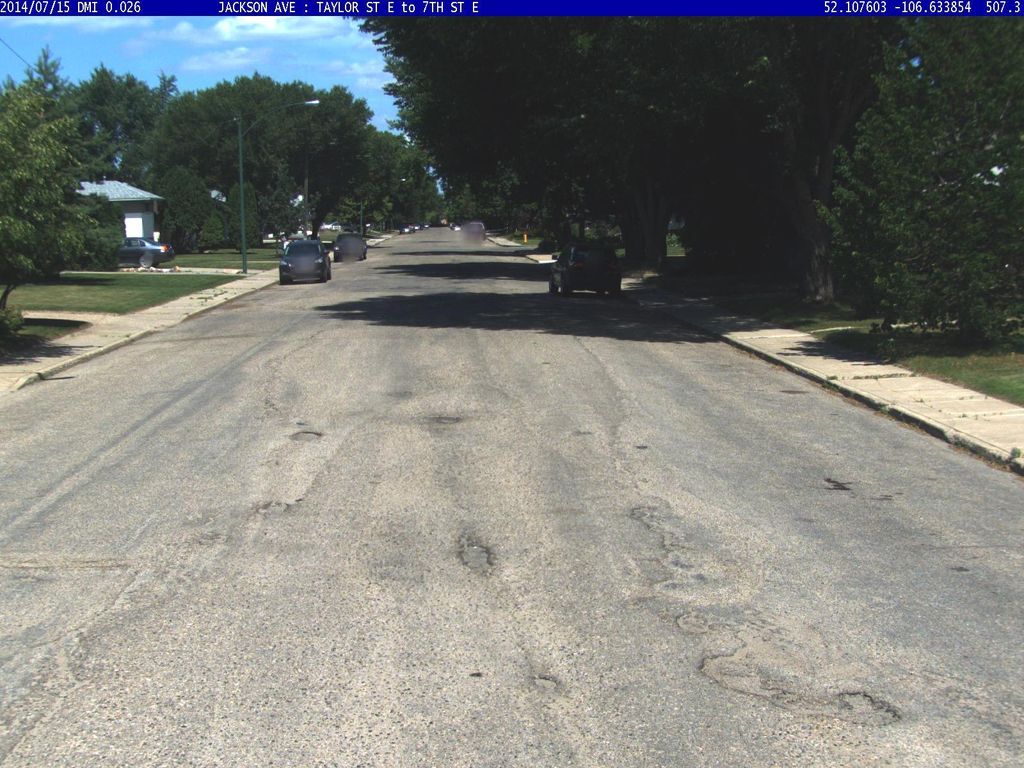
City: saskatoon